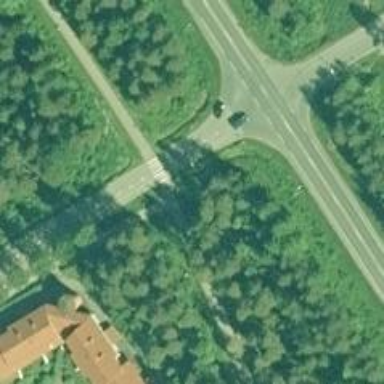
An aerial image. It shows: Marked road crossing.